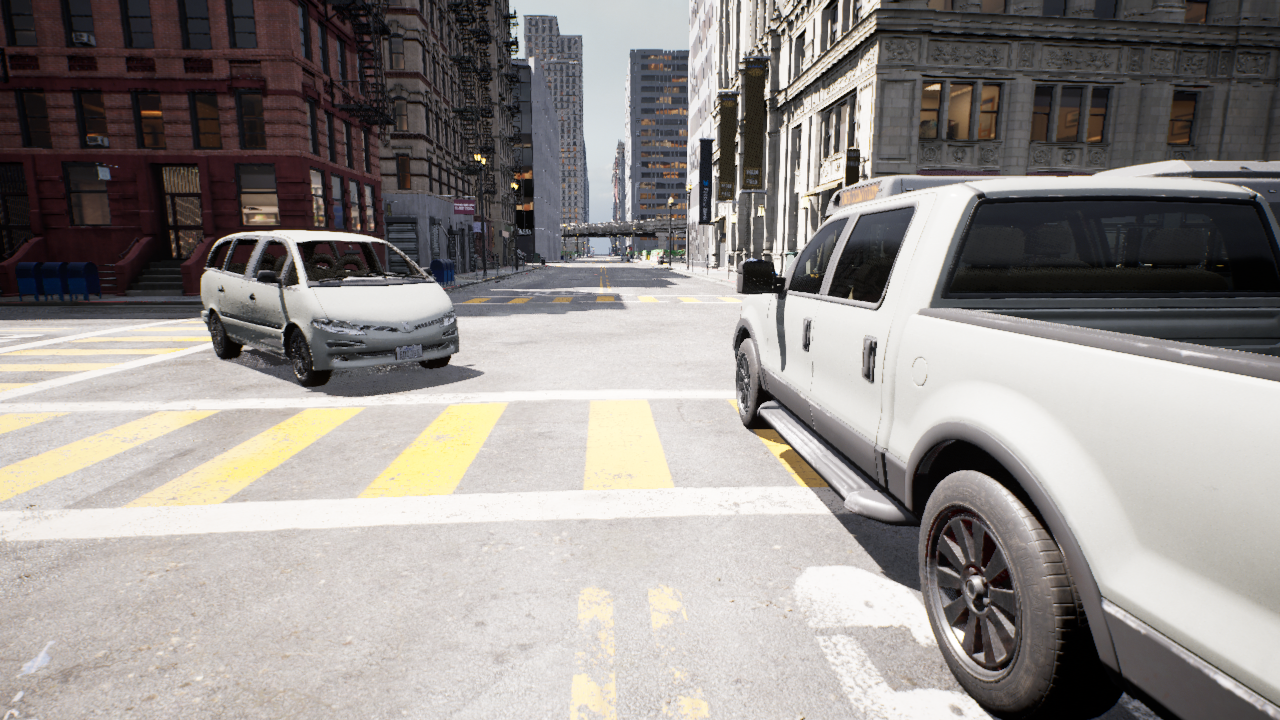
Venue: residential
Lighting: clear day
Vehicle rig: pickup